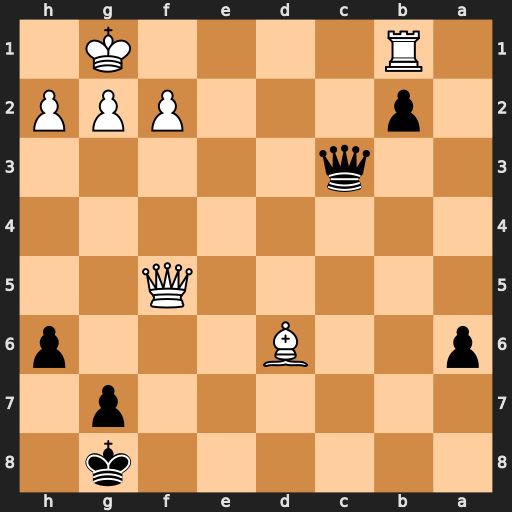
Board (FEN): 6k1/6p1/p2B3p/5Q2/8/2q5/1p3PPP/1R4K1
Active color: b
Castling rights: -
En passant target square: -
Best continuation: Qc1+ Rxc1 bxc1=Q#